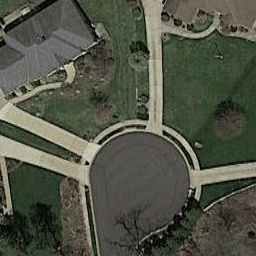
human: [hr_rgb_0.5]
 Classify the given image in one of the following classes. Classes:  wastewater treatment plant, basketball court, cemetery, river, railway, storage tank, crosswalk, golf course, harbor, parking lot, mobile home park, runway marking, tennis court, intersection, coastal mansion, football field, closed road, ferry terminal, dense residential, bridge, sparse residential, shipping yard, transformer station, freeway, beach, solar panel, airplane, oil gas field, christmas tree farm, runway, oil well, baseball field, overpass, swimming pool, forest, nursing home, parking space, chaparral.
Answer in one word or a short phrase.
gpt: closed road